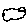
Label: cloud